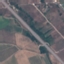
Land use / land cover class: Highway